Interaction volume radius: 5 \u00c5
Interaction volume height: 25 \u00c5
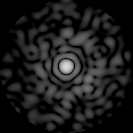
Disorder parameter: 0.8515